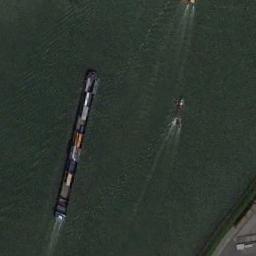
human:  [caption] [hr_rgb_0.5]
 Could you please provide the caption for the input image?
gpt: A blue general cargo ship sails on a blue sea with a small boat next to it .

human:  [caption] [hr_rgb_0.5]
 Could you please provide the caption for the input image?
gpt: There is a ship at sea .

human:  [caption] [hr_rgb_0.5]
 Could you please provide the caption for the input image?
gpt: There is a ship in the green water near the land .

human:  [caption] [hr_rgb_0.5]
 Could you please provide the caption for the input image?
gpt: A cargo ship full of containers and a boat are sailing in the dark green water .

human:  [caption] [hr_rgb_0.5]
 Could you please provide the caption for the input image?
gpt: The ship is surrounded by water .